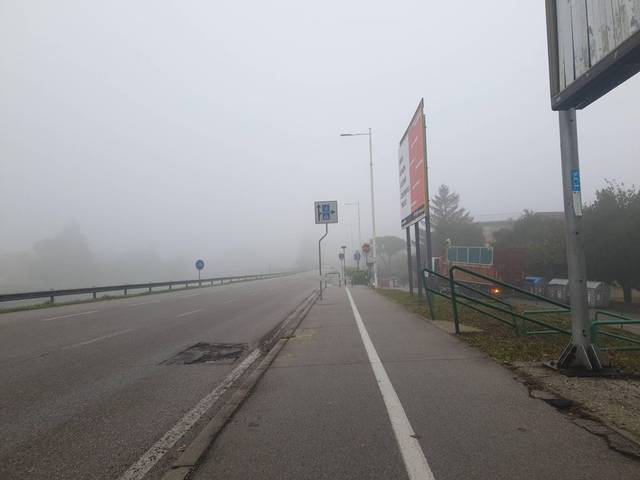
Region: Italy
Coordinates: 45.387, 11.866